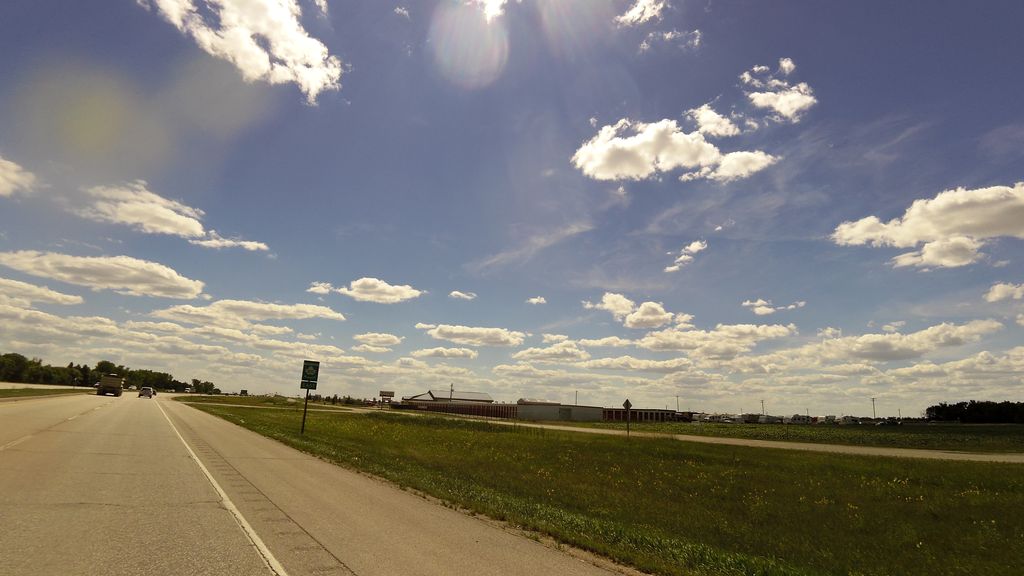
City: winnipeg